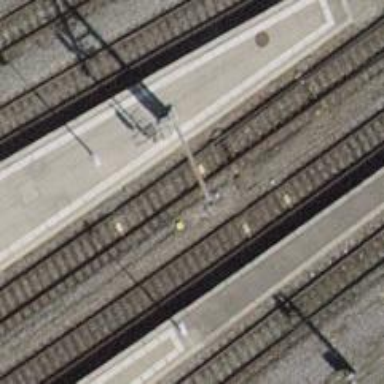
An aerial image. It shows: Railway signal.